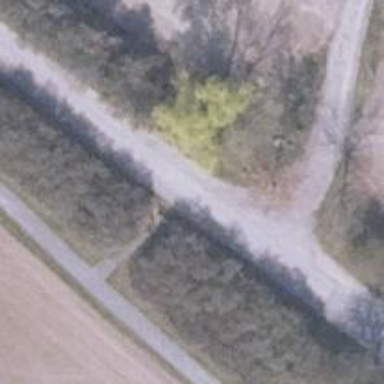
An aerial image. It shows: Asphalt path.